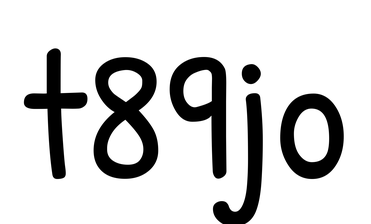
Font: PatrickHand-Regular